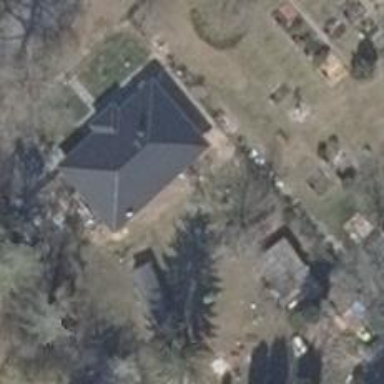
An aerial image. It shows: Building with hipped roof shape.